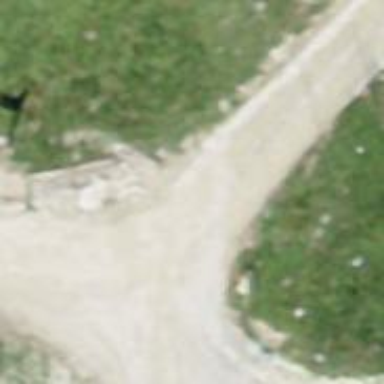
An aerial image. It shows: Track road with grade3 tracktype.